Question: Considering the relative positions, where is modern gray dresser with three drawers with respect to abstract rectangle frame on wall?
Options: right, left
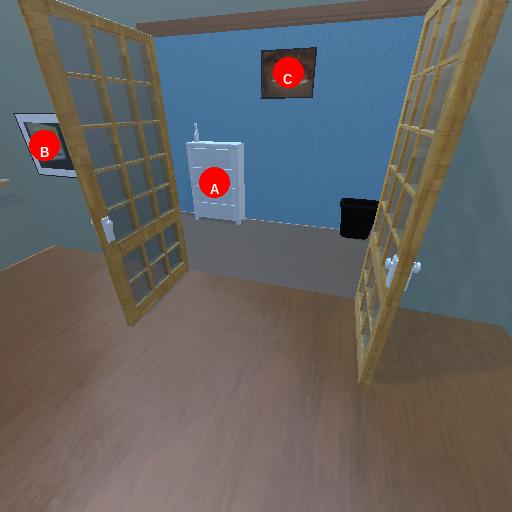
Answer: right